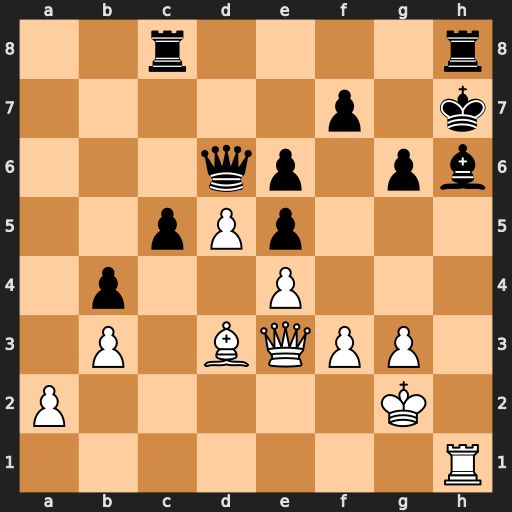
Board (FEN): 2r4r/5p1k/3qp1pb/2pPp3/1p2P3/1P1BQPP1/P5K1/7R
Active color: w
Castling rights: -
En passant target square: -
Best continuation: Qxh6+ Kg8 Qxh8#